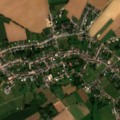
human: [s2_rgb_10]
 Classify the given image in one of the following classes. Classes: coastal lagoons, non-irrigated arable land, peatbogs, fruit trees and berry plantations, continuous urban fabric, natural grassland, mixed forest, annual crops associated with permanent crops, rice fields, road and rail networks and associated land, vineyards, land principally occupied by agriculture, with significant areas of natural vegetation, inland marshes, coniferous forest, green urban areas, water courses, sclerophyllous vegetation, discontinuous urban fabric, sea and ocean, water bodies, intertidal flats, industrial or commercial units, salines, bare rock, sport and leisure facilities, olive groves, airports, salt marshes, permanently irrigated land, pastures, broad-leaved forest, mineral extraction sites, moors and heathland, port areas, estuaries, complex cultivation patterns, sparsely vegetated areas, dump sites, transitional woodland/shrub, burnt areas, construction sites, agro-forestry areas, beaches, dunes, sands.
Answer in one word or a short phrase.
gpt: discontinuous urban fabric, non-irrigated arable land, pastures, complex cultivation patterns